Interaction volume radius: 10 \u00c5
Interaction volume height: 20 \u00c5
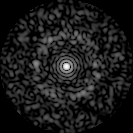
Disorder parameter: 0.8233